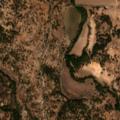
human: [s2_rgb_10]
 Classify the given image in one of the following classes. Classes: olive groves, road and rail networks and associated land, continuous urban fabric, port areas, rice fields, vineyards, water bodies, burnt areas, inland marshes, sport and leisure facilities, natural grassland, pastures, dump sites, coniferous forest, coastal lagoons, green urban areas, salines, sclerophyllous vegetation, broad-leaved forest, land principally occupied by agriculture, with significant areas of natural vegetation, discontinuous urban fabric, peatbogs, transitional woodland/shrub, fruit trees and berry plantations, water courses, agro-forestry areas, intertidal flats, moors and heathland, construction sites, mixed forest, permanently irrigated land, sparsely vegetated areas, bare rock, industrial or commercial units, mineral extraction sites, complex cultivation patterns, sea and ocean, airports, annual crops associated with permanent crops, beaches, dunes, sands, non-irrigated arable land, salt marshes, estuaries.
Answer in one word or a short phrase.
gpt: permanently irrigated land, olive groves, agro-forestry areas, broad-leaved forest